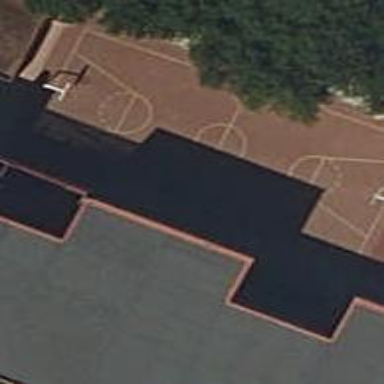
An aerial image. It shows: Basketball court on pitch.